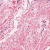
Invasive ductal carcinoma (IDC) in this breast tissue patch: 0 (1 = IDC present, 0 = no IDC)